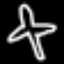
Label: airplane